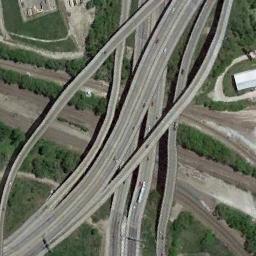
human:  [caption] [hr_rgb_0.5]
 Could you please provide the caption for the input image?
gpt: The directional overpass is over the roads on the green space .

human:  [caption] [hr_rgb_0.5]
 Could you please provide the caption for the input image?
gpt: There are two overpasses and three lakes in this area .

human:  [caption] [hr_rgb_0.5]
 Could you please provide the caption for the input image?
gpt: There are many overpasses of different lengths .

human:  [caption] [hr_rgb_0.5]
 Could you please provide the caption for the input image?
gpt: The overpass is next to the grass and some trees .

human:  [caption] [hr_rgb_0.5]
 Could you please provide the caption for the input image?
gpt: There are some green trees and lawns beside the overpass .